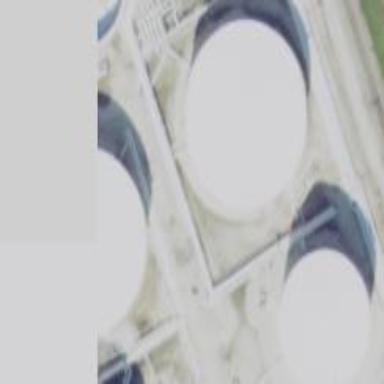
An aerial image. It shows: Storage tank created as man-made structure.